Question: I would like to change the view of a 3D plot in matlab such that the 'y'-axis points upward and the 'z'-axis points to left. For example, consider the following plot:

Here the 'x'-axis points forward, the 'y'-axis points to the right and the 'z'-axis points upward.
I would like to have the 'y'-axis points upward and the 'z'-axis points to the left instead. I tried to rotate the plot (using the figure window toolbar rotate button) but I could not get it to work. (It should just be a simple 90 degrees rotation about the 'x'-axis)
Code to generate the plot:
'''
membrane
view(100,50)
xlabel('x-axis');
ylabel('y-axis');
zlabel('z-axis');
grid on
'''
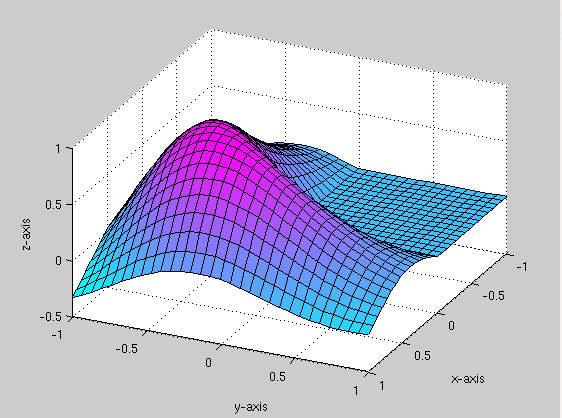
Answer: Try using <URL>. I don't have MATLAB available so I can't test it, but I think it can do what you want.
Example from the documentation:
> Set the view along the y-axis, with the x-axis extending horizontally
and the z-axis extending vertically in the figure.'''
view([0 0]);
'''
Try using three inputs to the 'view' function. I can't experiment myself, but you should be able to do it if you choose the right values here.
From documentation:
> 'view([x,y,z])' sets the view direction to the Cartesian coordinates x,
y, and z. The magnitude of (x,y,z) is ignored.
Check out <URL> will work.
From documentation:
> 'camroll(dtheta)' rotates the camera around the camera viewing axis by
the amounts specified in dtheta (in degrees). The viewing axis is the
line passing through the camera position and the camera target.